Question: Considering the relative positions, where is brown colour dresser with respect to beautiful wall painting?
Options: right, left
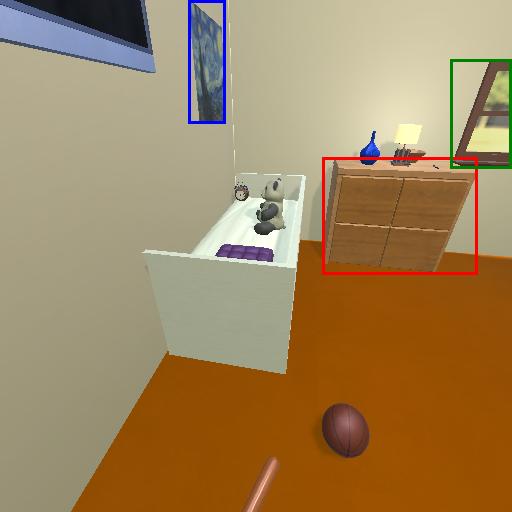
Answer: right